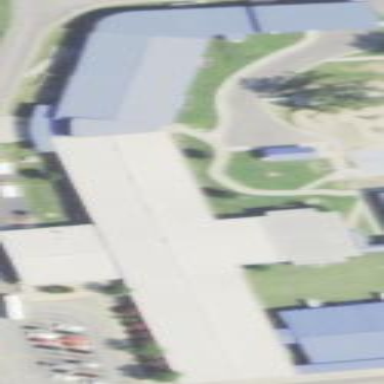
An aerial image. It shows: School building.